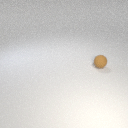
small brown rubber sphere